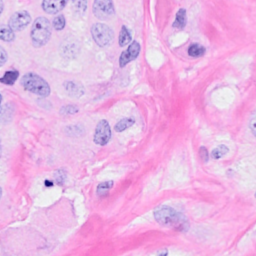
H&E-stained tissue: Breast